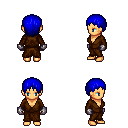
a pixel art fantasy rpg character, female body template, human, tanned skin, brown robe, red pants, blue plain hairstyle, metal gloves, four views (front, back, left, right), 2x2 character sprite sheet, small pixel art, hard edges, no anti-aliasing